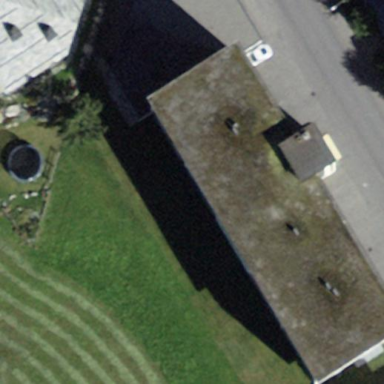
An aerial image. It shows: Building with flat roof.